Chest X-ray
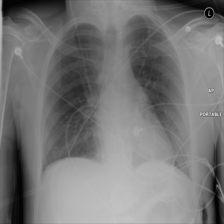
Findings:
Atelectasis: positive
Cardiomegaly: negative
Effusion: negative
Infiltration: positive
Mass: negative
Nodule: negative
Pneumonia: negative
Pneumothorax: negative
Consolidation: negative
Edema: negative
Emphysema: negative
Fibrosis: negative
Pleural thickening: negative
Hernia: negative